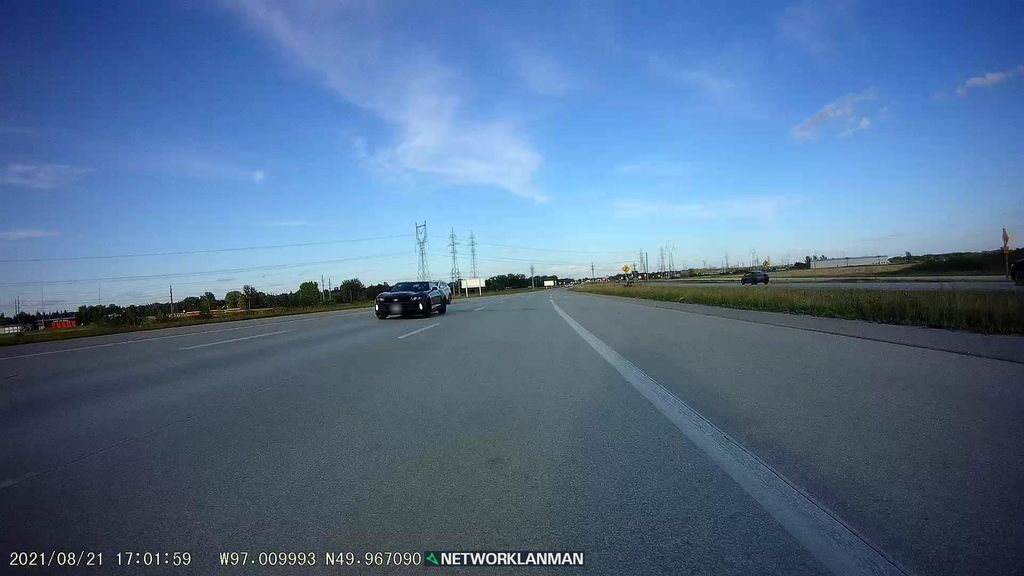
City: winnipeg